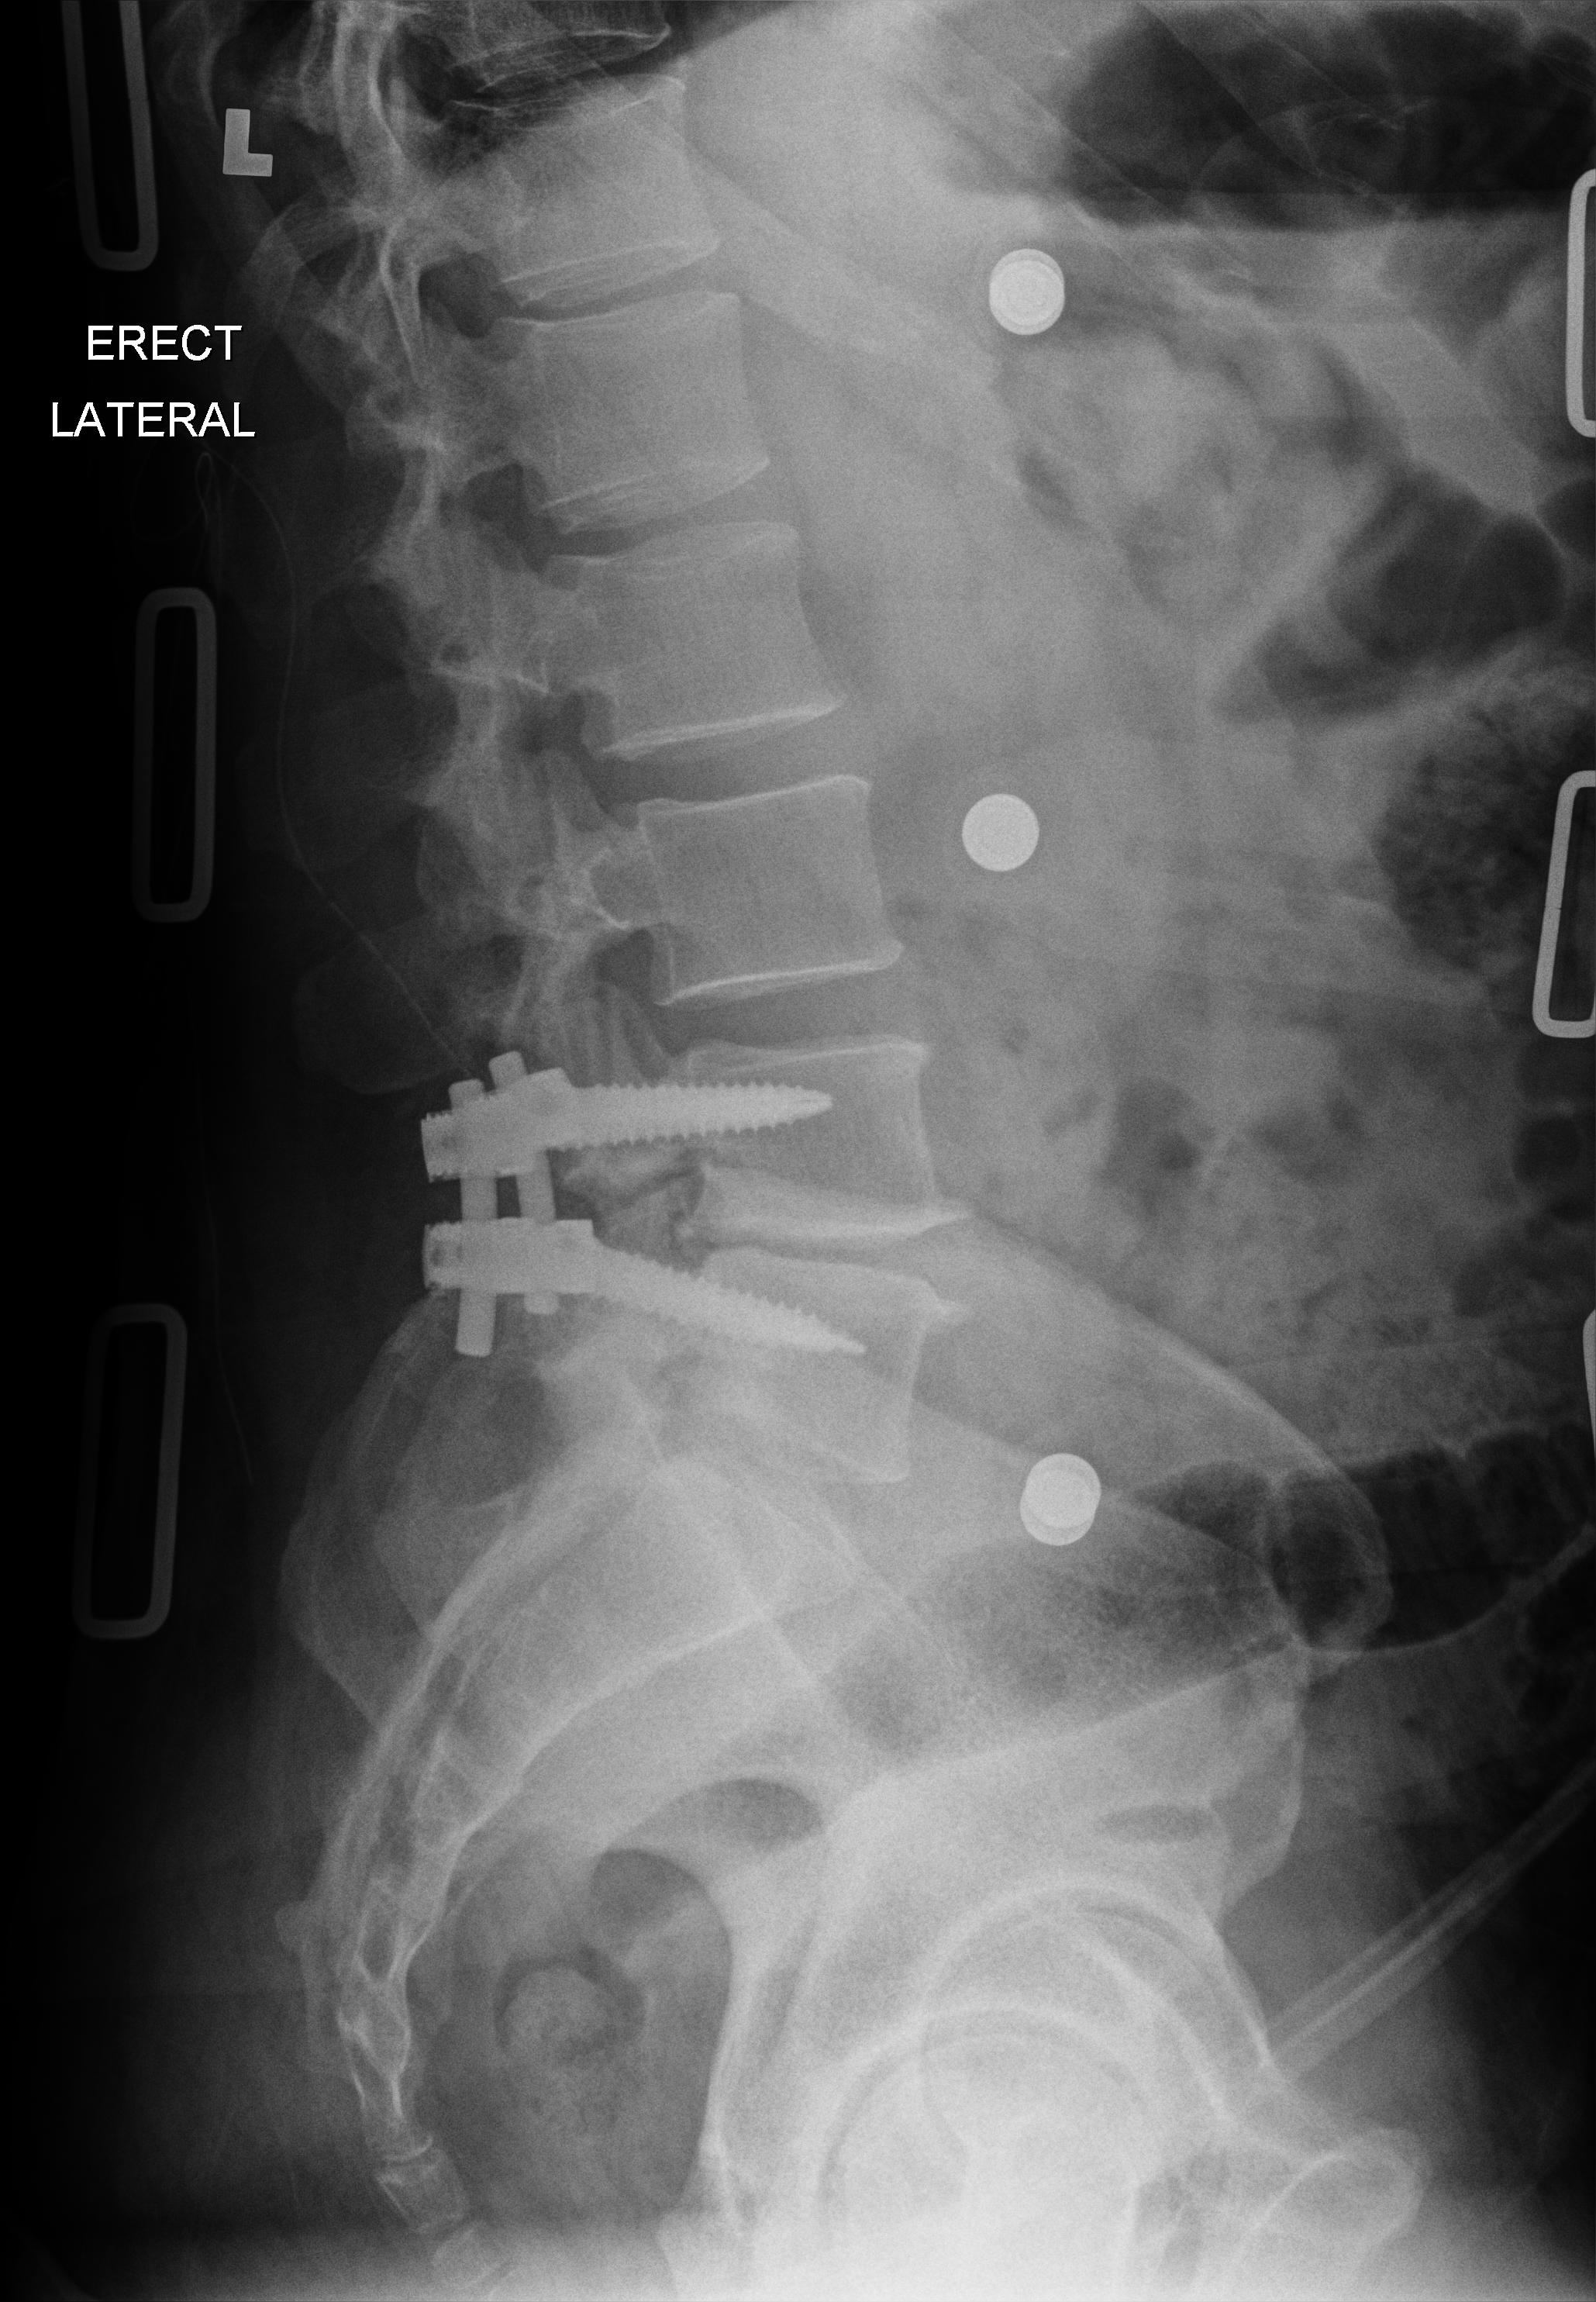
View: LATERAL
Implant manufacturer: orthofix firebird